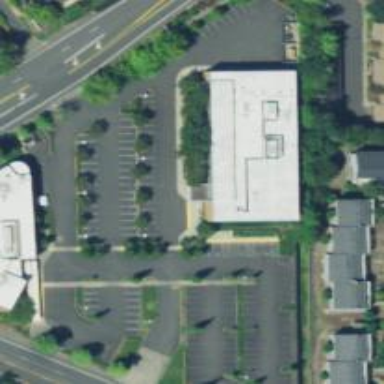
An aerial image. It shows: Parking space.